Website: macys
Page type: gifting
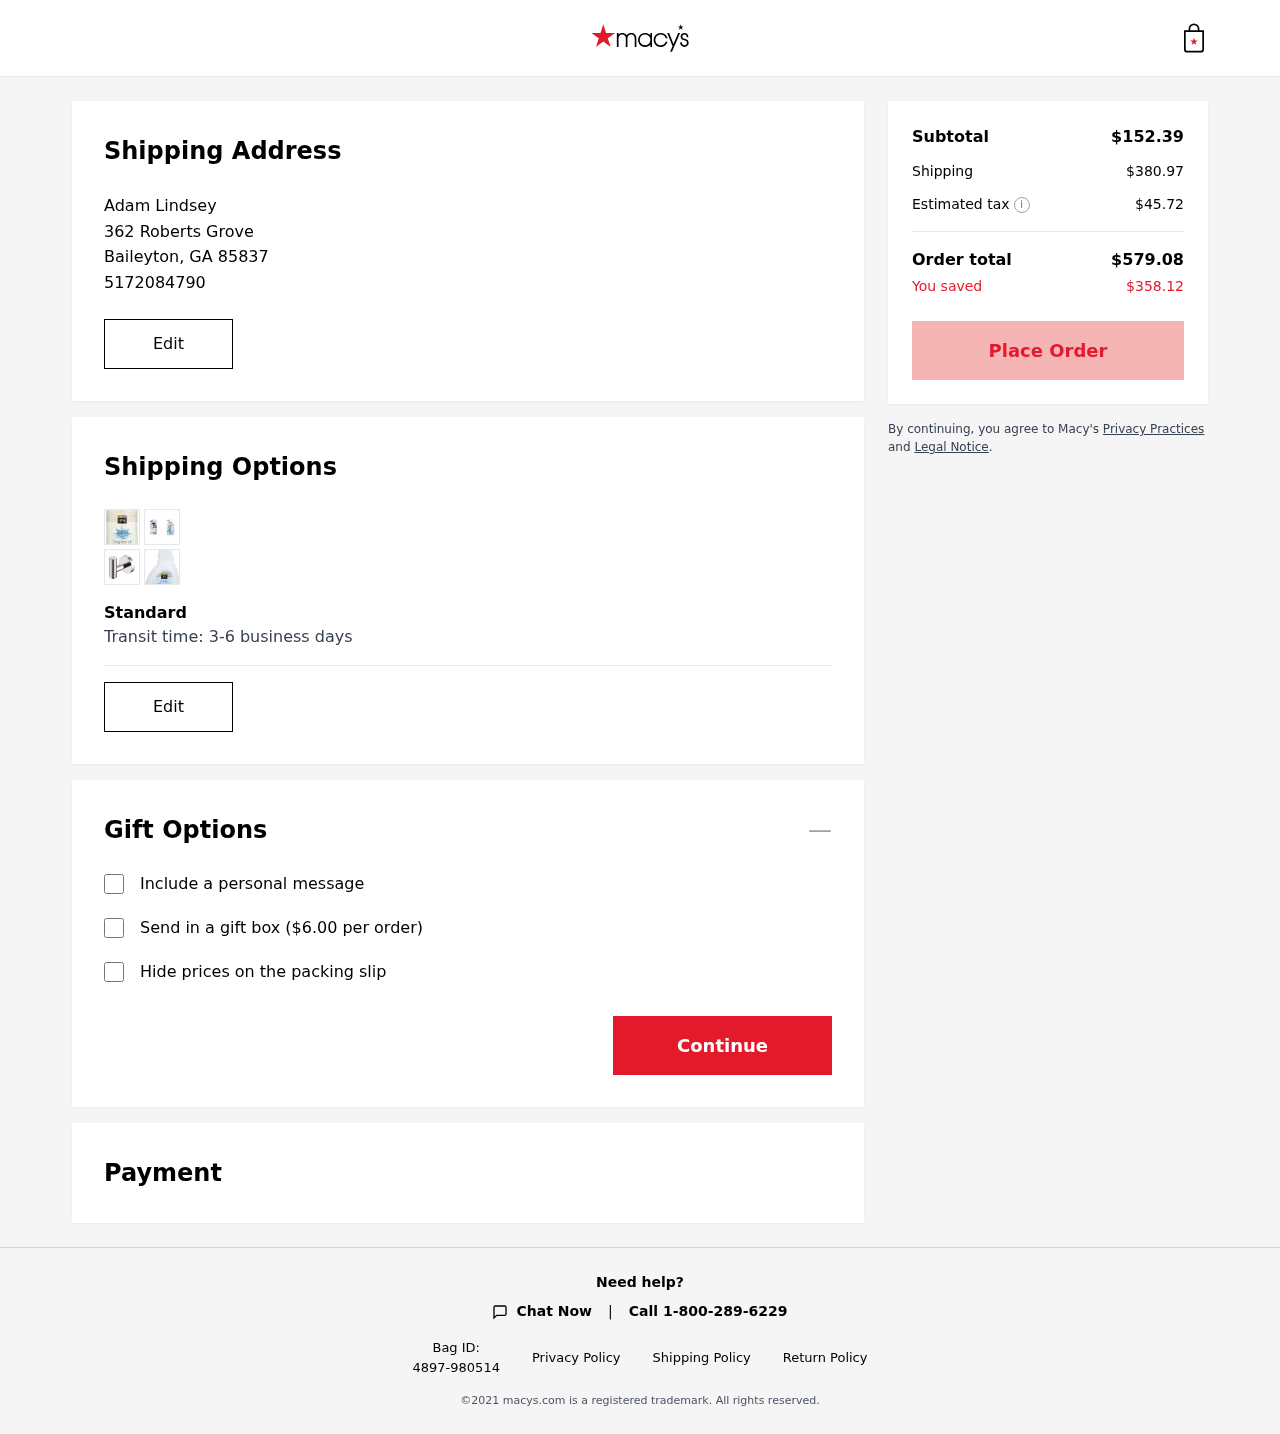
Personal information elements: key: PII_CITY
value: Baileyton
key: PII_FULLNAME
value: Adam Lindsey
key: PII_PHONE
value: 5172084790
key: PII_POSTCODE
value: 85837
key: PII_STATE_ABBR
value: GA
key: PII_STREET
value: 362 Roberts Grove
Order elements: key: ORDER_SUBTOTAL
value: $152.39
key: ORDER_SHIPPING_COST
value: $380.97
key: ORDER_TAX
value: $45.72
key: ORDER_TOTAL
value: $579.08
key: ORDER_SAVINGS
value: $358.12
Other elements: key: GIFT_BOX_PRICE
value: $6.00